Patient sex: M
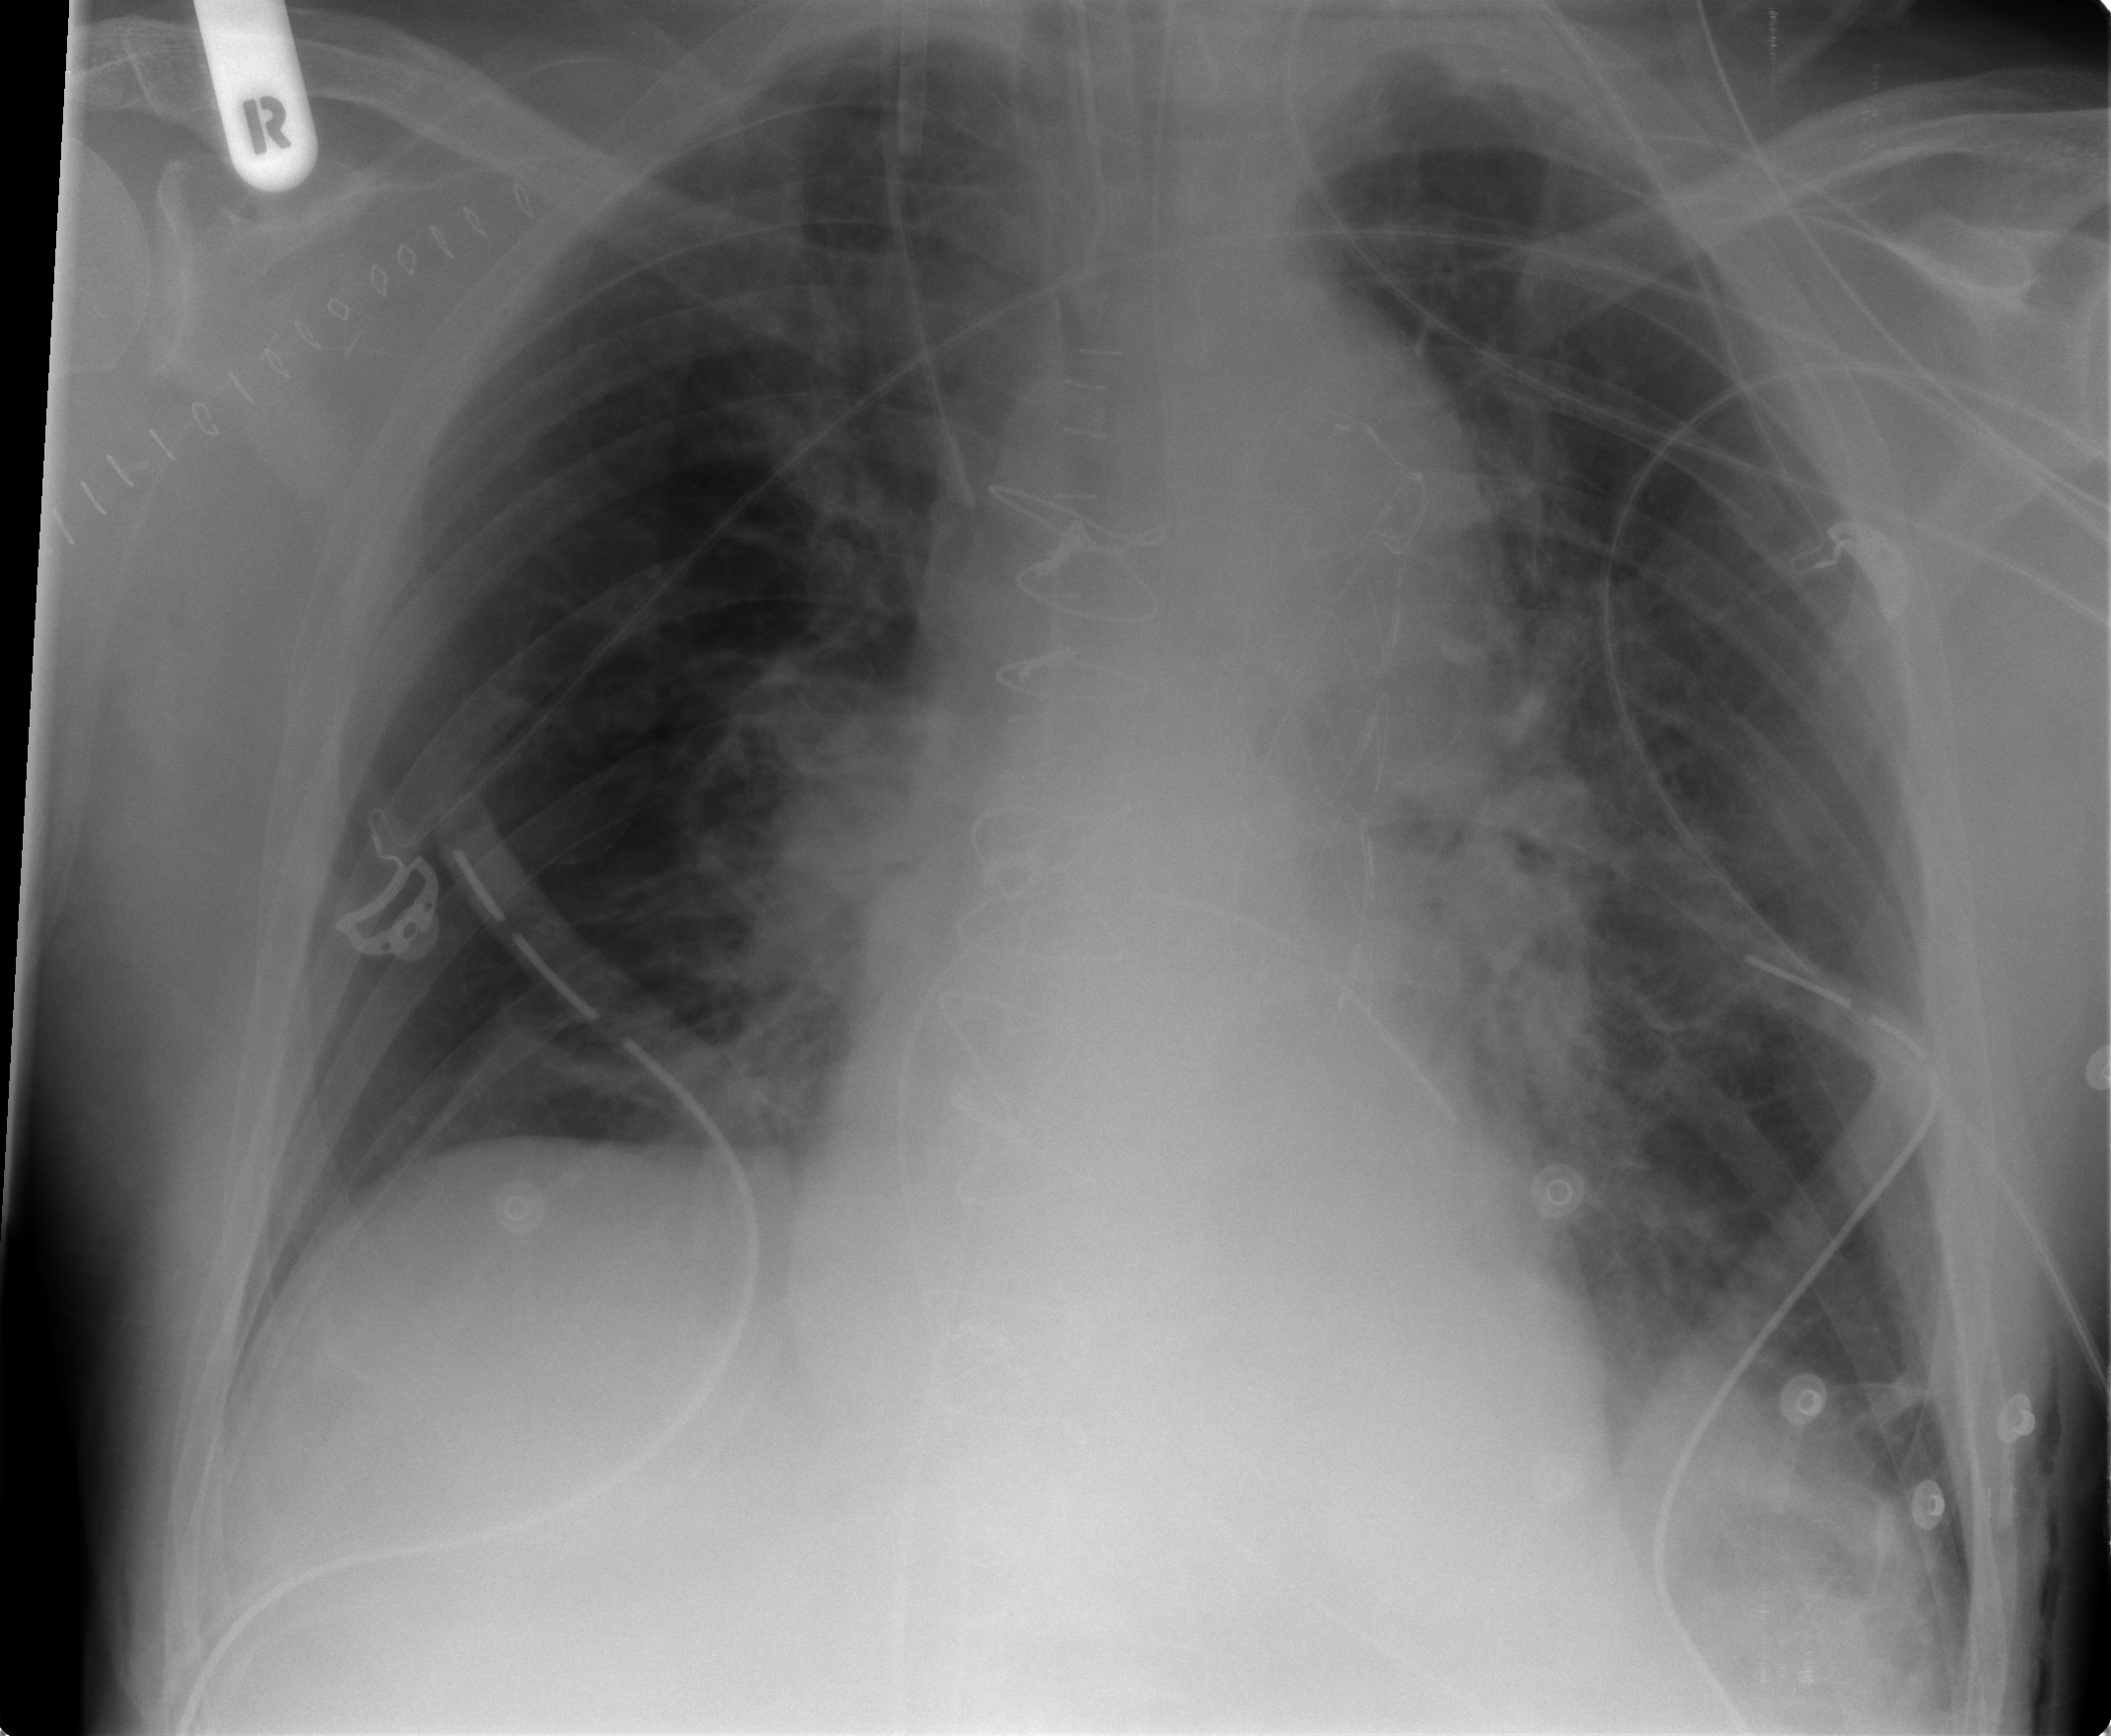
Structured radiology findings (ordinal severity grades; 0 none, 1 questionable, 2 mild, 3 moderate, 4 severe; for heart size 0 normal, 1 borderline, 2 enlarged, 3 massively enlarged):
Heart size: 0
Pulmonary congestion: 2
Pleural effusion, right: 0
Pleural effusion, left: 1
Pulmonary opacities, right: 0
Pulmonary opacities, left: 0
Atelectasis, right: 2
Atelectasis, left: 2